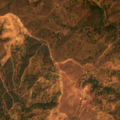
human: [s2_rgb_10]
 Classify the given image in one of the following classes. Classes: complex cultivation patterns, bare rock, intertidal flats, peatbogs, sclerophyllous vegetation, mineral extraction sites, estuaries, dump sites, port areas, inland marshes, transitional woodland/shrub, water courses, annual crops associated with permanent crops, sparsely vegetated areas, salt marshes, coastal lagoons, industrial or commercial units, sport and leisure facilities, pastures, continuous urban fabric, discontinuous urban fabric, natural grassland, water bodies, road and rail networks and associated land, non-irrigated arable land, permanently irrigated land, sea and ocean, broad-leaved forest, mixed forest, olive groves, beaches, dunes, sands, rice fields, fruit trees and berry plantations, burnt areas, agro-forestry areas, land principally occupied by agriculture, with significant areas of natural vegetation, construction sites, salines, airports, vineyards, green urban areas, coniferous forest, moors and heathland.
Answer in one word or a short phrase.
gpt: pastures, agro-forestry areas, broad-leaved forest